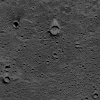
Atmospheric dust classification: not_dusty